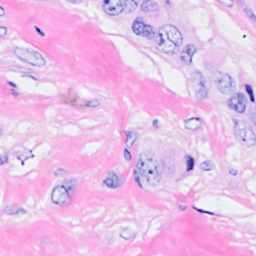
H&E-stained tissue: Breast